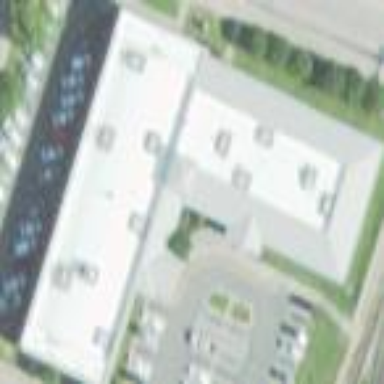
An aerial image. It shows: Grey building with grey roof.